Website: crate-barrel
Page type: stored-credit-cards
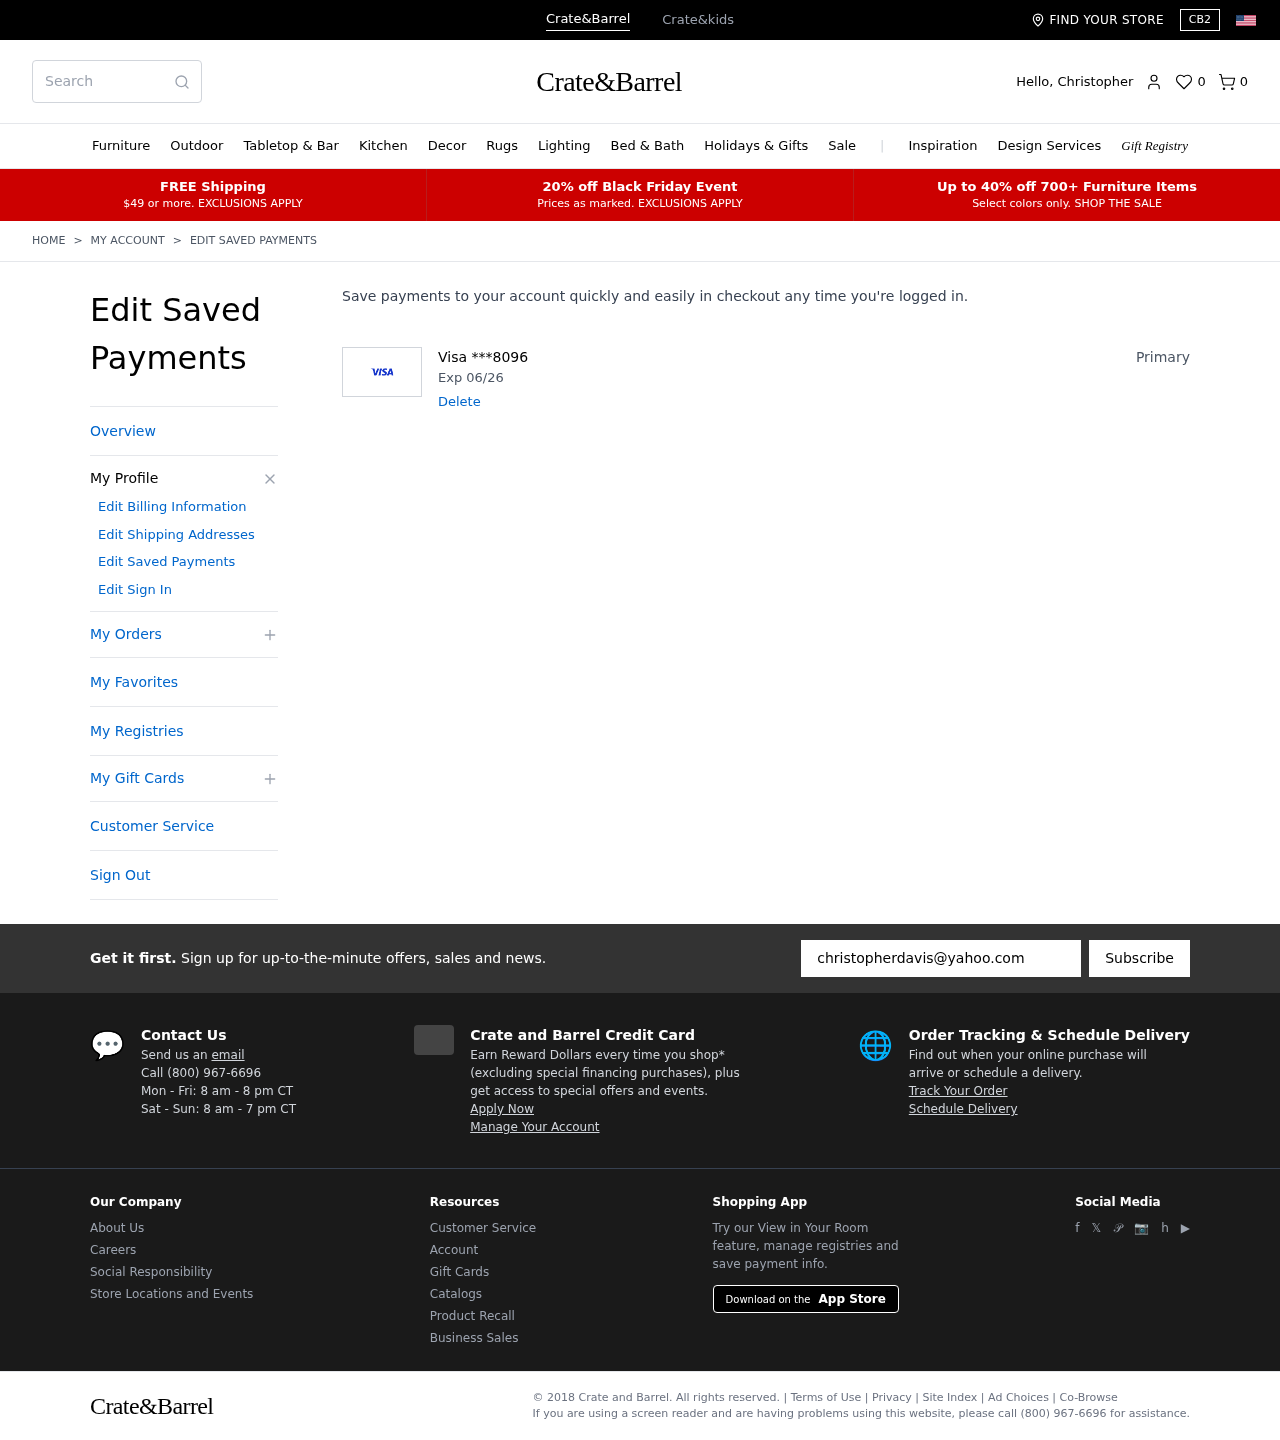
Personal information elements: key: PII_CARD_EXPIRY
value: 06/26
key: PII_CARD_LAST4
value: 8096
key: PII_CARD_TYPE
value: Visa
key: PII_FIRSTNAME
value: Christopher
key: PII_EMAIL
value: christopherdavis@yahoo.com
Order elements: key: ORDER_NUM_ITEMS
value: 0
Search elements: key: HEADER_SEARCH
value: Search
Other elements: key: FAVORITES_COUNT
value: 0